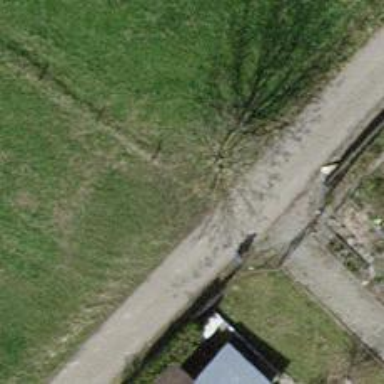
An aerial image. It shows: Fence.